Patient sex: F
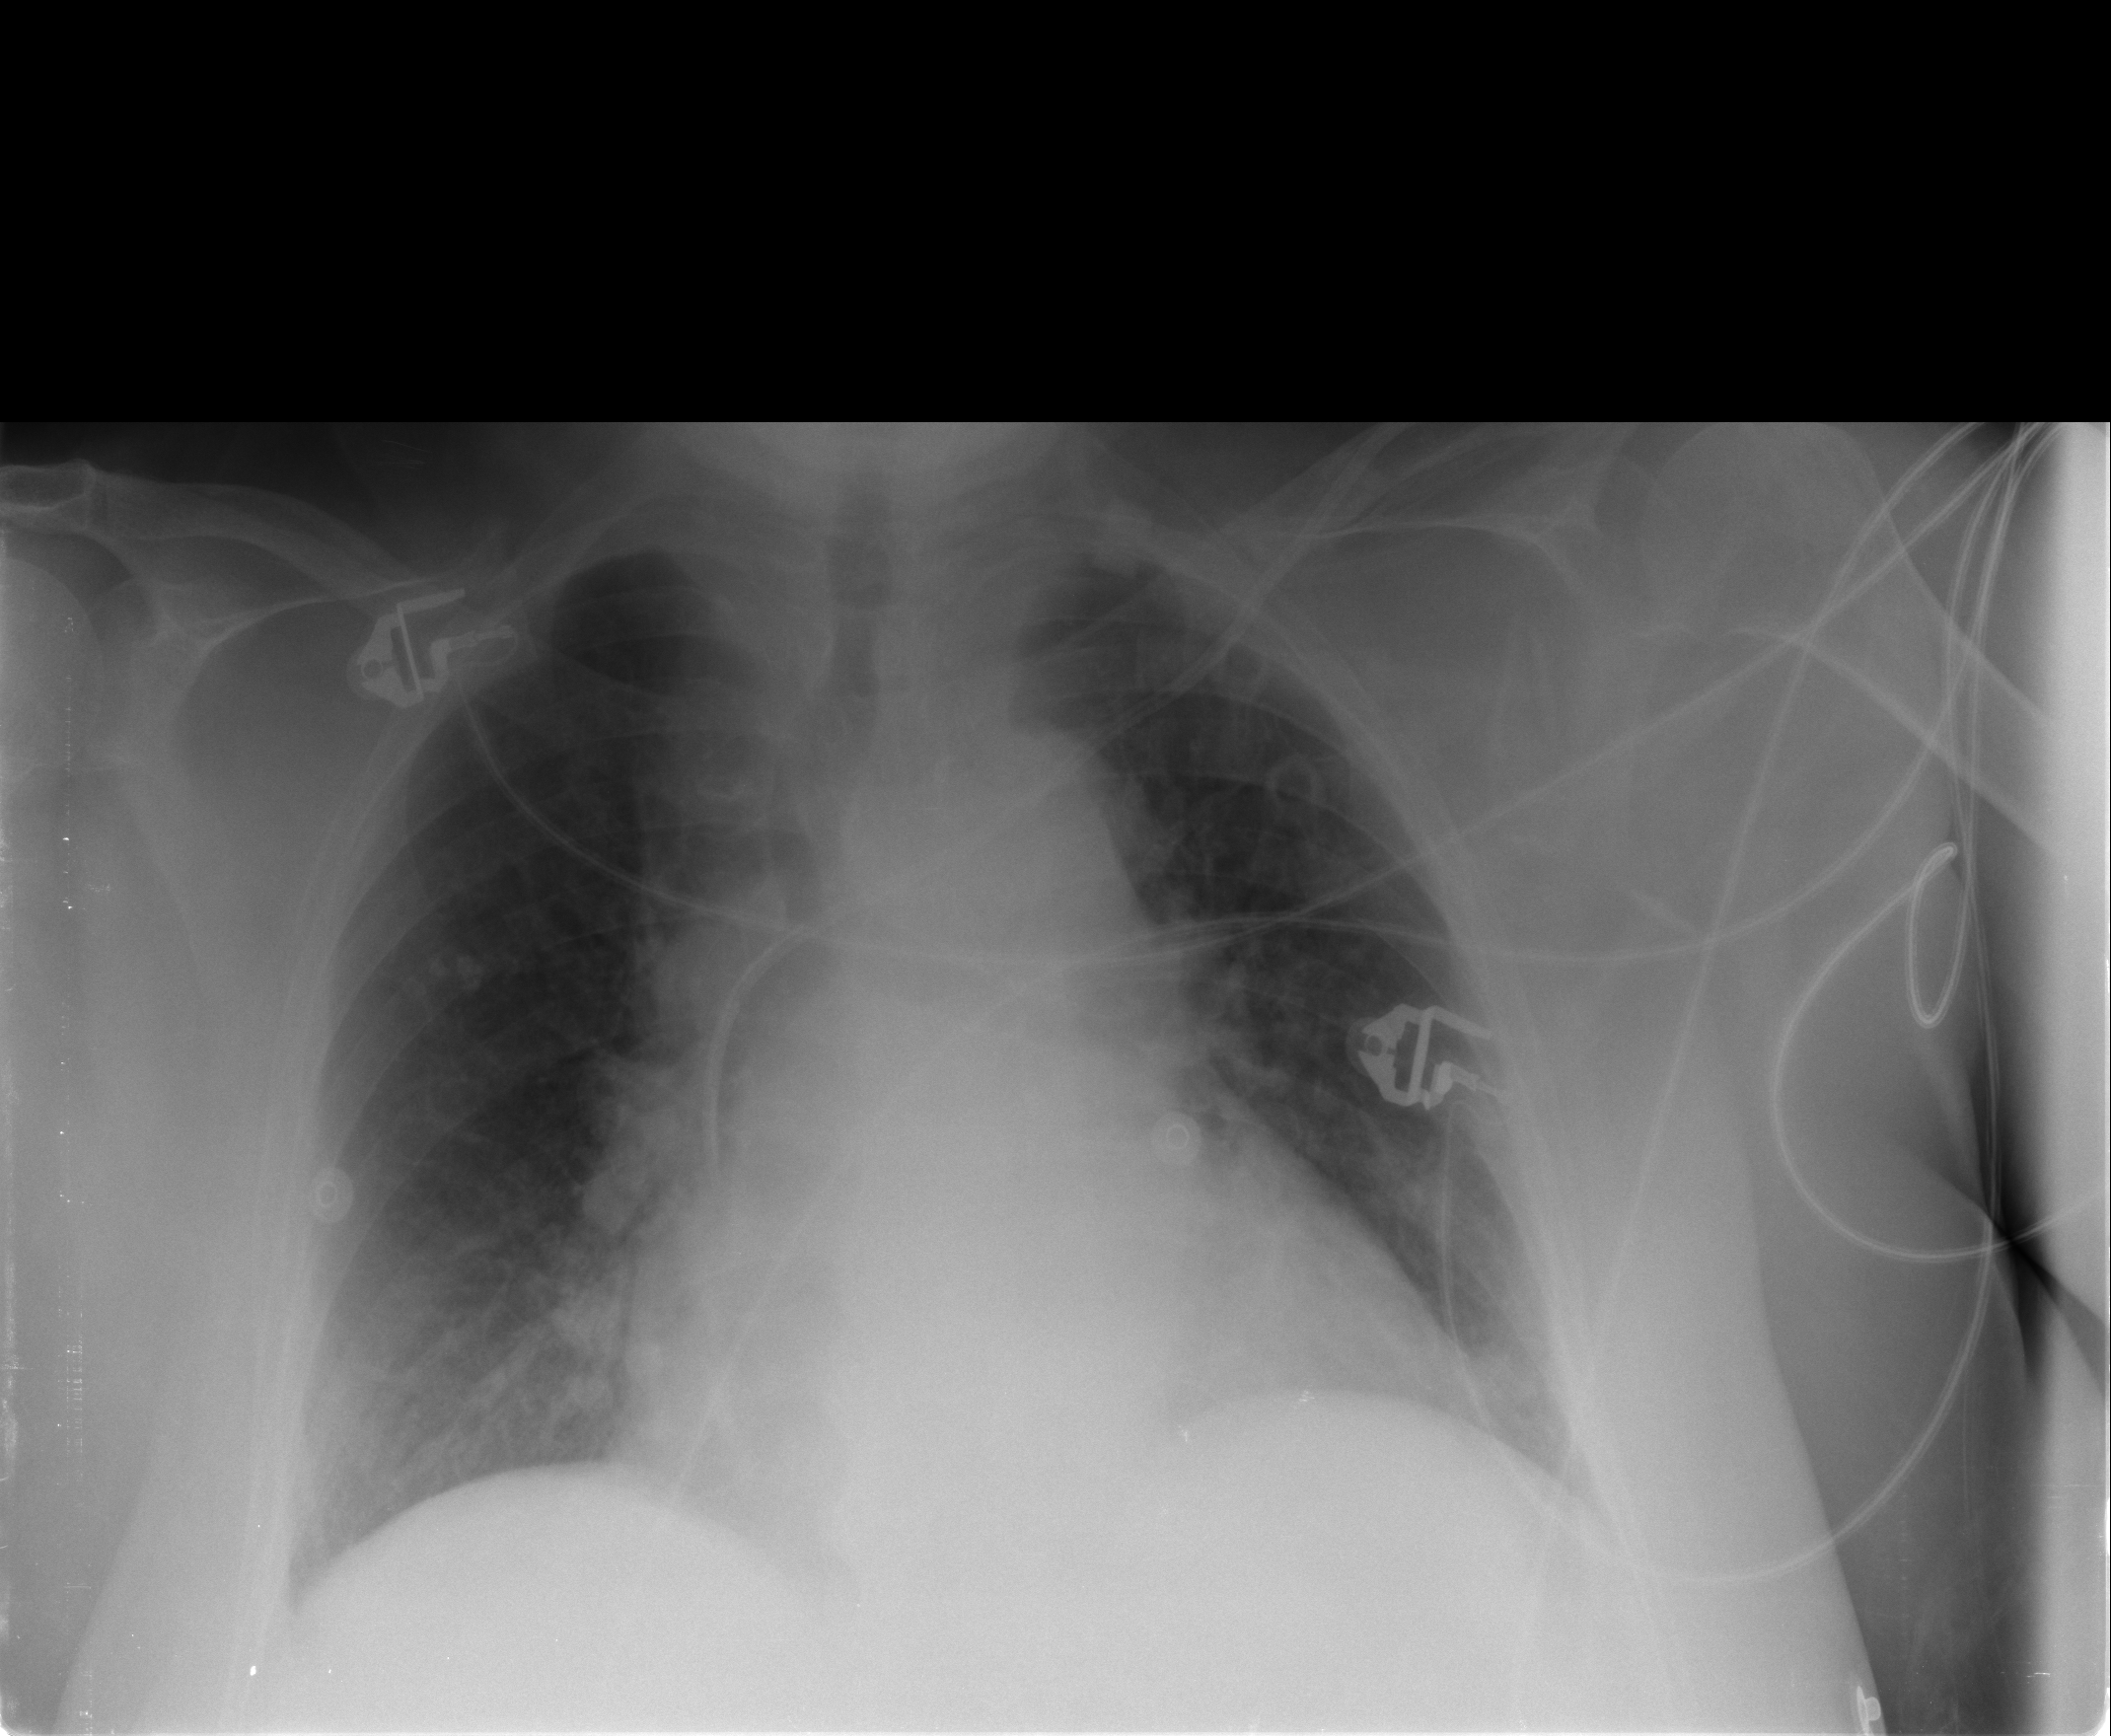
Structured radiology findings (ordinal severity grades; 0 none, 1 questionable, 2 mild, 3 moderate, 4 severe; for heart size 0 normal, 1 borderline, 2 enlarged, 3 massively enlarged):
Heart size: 2
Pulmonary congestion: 2
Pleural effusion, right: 0
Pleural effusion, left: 0
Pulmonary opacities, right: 0
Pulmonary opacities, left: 0
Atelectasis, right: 0
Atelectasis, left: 0